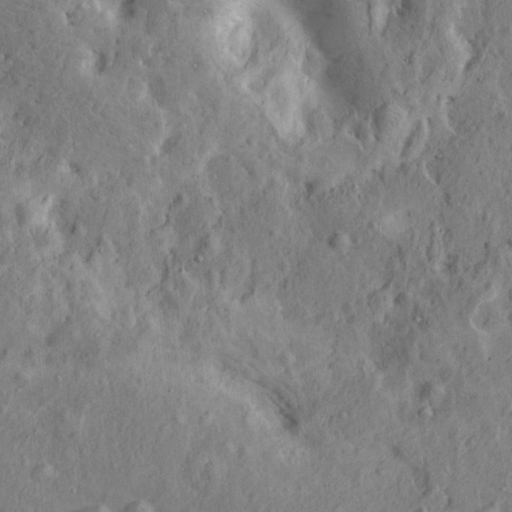
Objects detected: cone